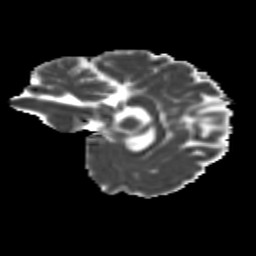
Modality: MD
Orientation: sagittal
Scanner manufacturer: siemens
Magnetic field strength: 3 T
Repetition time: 9.2 s
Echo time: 0.084 s